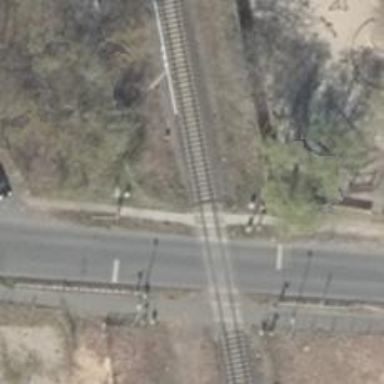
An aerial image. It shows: Electrified contact line.